Question: i can make smaller last 2 number but i want them to show top as shown below picture.
'''
TextView TV = (TextView)findViewById(R.id.txt);
Spannable WordtoSpan = new SpannableString("13.500,27");
WordtoSpan.setSpan( new TextAppearanceSpan(null, 0, 12, null, null), WordtoSpan.length()-2, WordtoSpan.length(), Spannable.SPAN_EXCLUSIVE_EXCLUSIVE);
TV.setText(WordtoSpan);
'''
Thanks talha

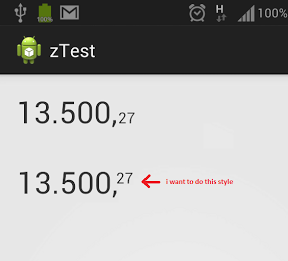
Answer: You can use 'SuperscriptSpan()'
'''
Spannable WordtoSpan = new SpannableString("13.500,27");
WordtoSpan.setSpan( new TextAppearanceSpan(null, 0, 17, null, null), WordtoSpan.length()-2, WordtoSpan.length(), Spannable.SPAN_EXCLUSIVE_EXCLUSIVE);
WordtoSpan.setSpan( new SuperscriptSpan(), WordtoSpan.length()-2, WordtoSpan.length(), Spannable.SPAN_EXCLUSIVE_EXCLUSIVE);
'''
Increase font size to see the effect

---
Try this
I don't find any other way, but to append the superscript text to original spannalbe string
Apply Spans what ever you want for the SpannableStringBuilder
'''
SpannableStringBuilder builder=new SpannableStringBuilder("13.500,");
builder.append(Html.fromHtml("X<sup>27</sup>"))
'''
If you create custom span like below, it align supertext to top absolutely. But if you use default SuperscriptSpan ,it couldnt make the text alignt to top.
'''
public class SuperscriptSpan2 extends MetricAffectingSpan implements
ParcelableSpan {
public SuperscriptSpan2() {
}
public int getSpanTypeId() {
return TextUtils.CAP_MODE_CHARACTERS;
}
public int describeContents() {
return 0;
}
public void writeToParcel(Parcel dest, int flags) {
}
@Override
public void updateDrawState(TextPaint tp) {
tp.baselineShift += (int) (tp.ascent() / 1.25);
}
@Override
public void updateMeasureState(TextPaint tp) {
tp.baselineShift += (int) (tp.ascent() / 1.25);
}
}
'''